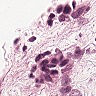
Metastatic tissue present: yes